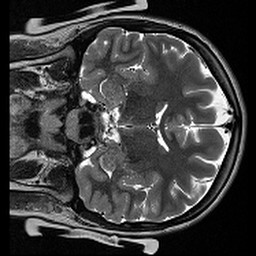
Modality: T2w
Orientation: coronal